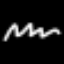
Label: squiggle